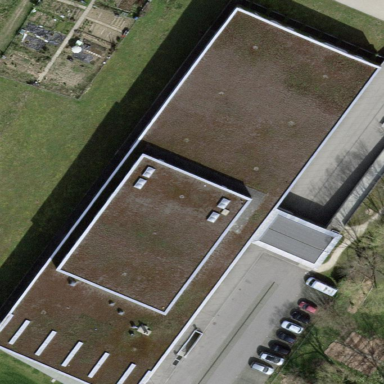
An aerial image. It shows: Community centre building.